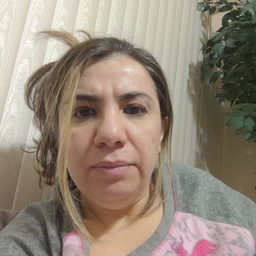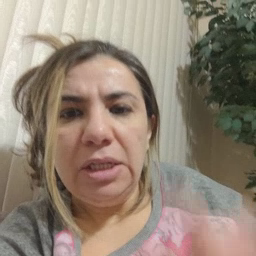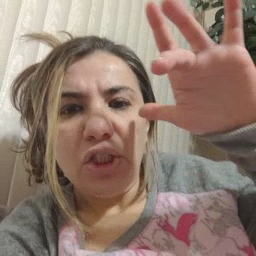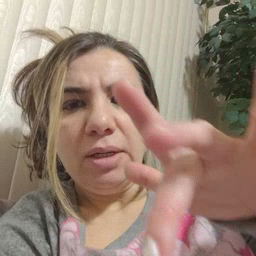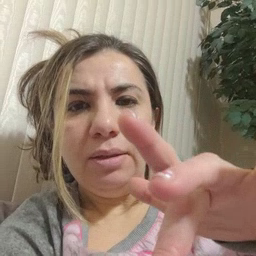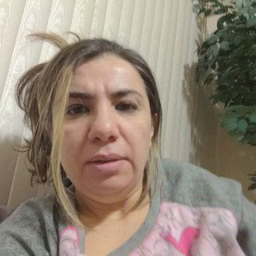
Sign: touch